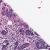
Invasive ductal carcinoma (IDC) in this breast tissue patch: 1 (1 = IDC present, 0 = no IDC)